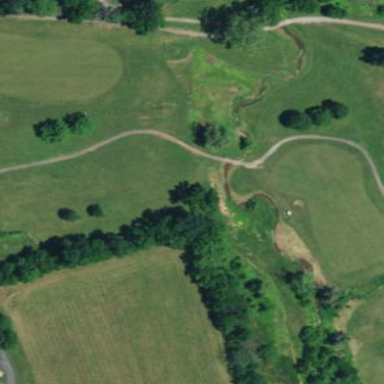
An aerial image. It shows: Water hazard in golf course. The hazard is natural water feature.